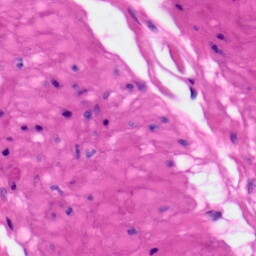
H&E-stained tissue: Skin